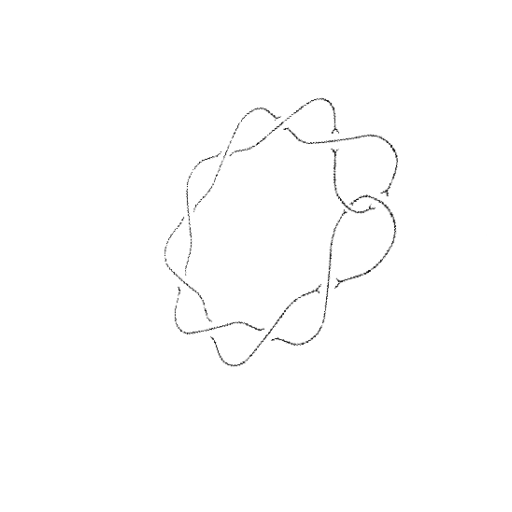
Crossing number: 10